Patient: sex M, age 74
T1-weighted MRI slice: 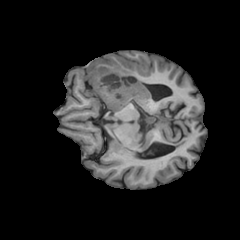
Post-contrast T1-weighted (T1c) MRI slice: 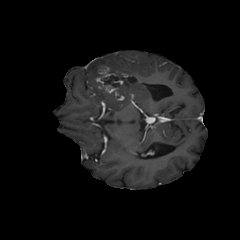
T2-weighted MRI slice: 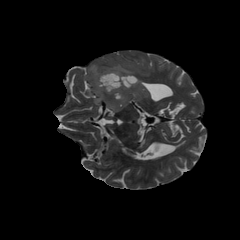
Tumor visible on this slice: yes
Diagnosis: Glioblastoma, IDH-wildtype
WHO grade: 4